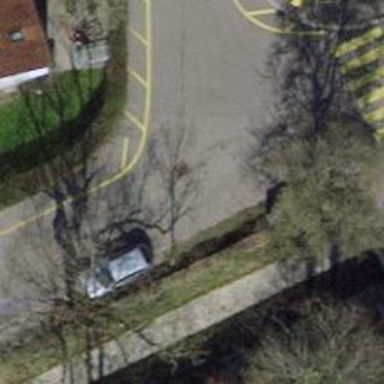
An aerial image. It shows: Asphalt road in living street.